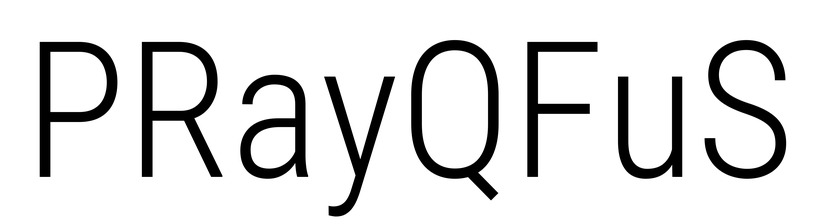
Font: Roboto_Condensed_Light